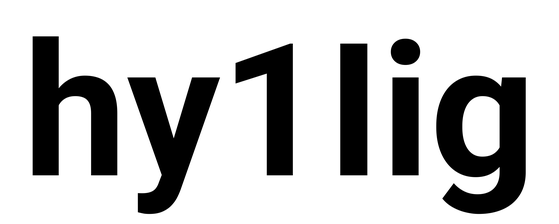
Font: Roboto_Bold